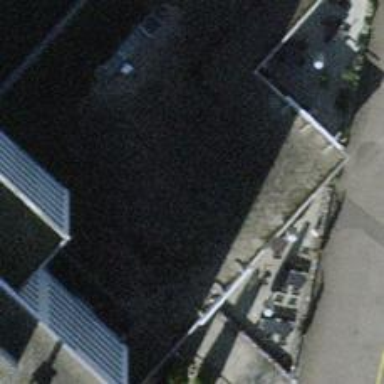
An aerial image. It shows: Restaurant.